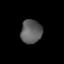
Tissue: lung
Cell type: Epithelial cells
Senescence score: 0.5799
Nuclear area (px): 488
Mean DAPI intensity: 94.158